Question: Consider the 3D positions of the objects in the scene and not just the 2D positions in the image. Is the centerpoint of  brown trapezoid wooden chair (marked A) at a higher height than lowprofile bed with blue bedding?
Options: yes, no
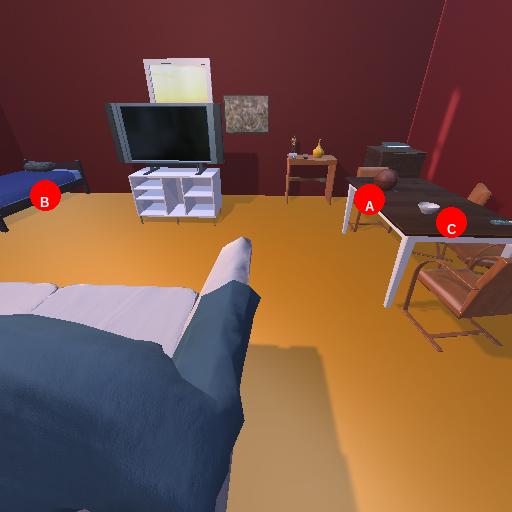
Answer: yes